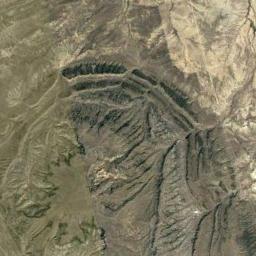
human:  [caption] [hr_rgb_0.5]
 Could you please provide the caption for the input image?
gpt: There is a cliff in the mountains .

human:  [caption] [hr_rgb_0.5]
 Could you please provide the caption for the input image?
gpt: The mountain is full of black soil with some green plants .

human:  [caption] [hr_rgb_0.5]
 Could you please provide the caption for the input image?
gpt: There is the mountain of uneven .

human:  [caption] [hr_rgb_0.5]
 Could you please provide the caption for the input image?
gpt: The folded mountain consists of some ridges and valleys .

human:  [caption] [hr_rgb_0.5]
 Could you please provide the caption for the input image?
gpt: There are some rifts on the brown mountain .